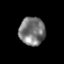
Tissue: prostate
Cell type: T cells
Senescence score: 0.3456
Nuclear area (px): 718
Mean DAPI intensity: 120.086